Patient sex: M
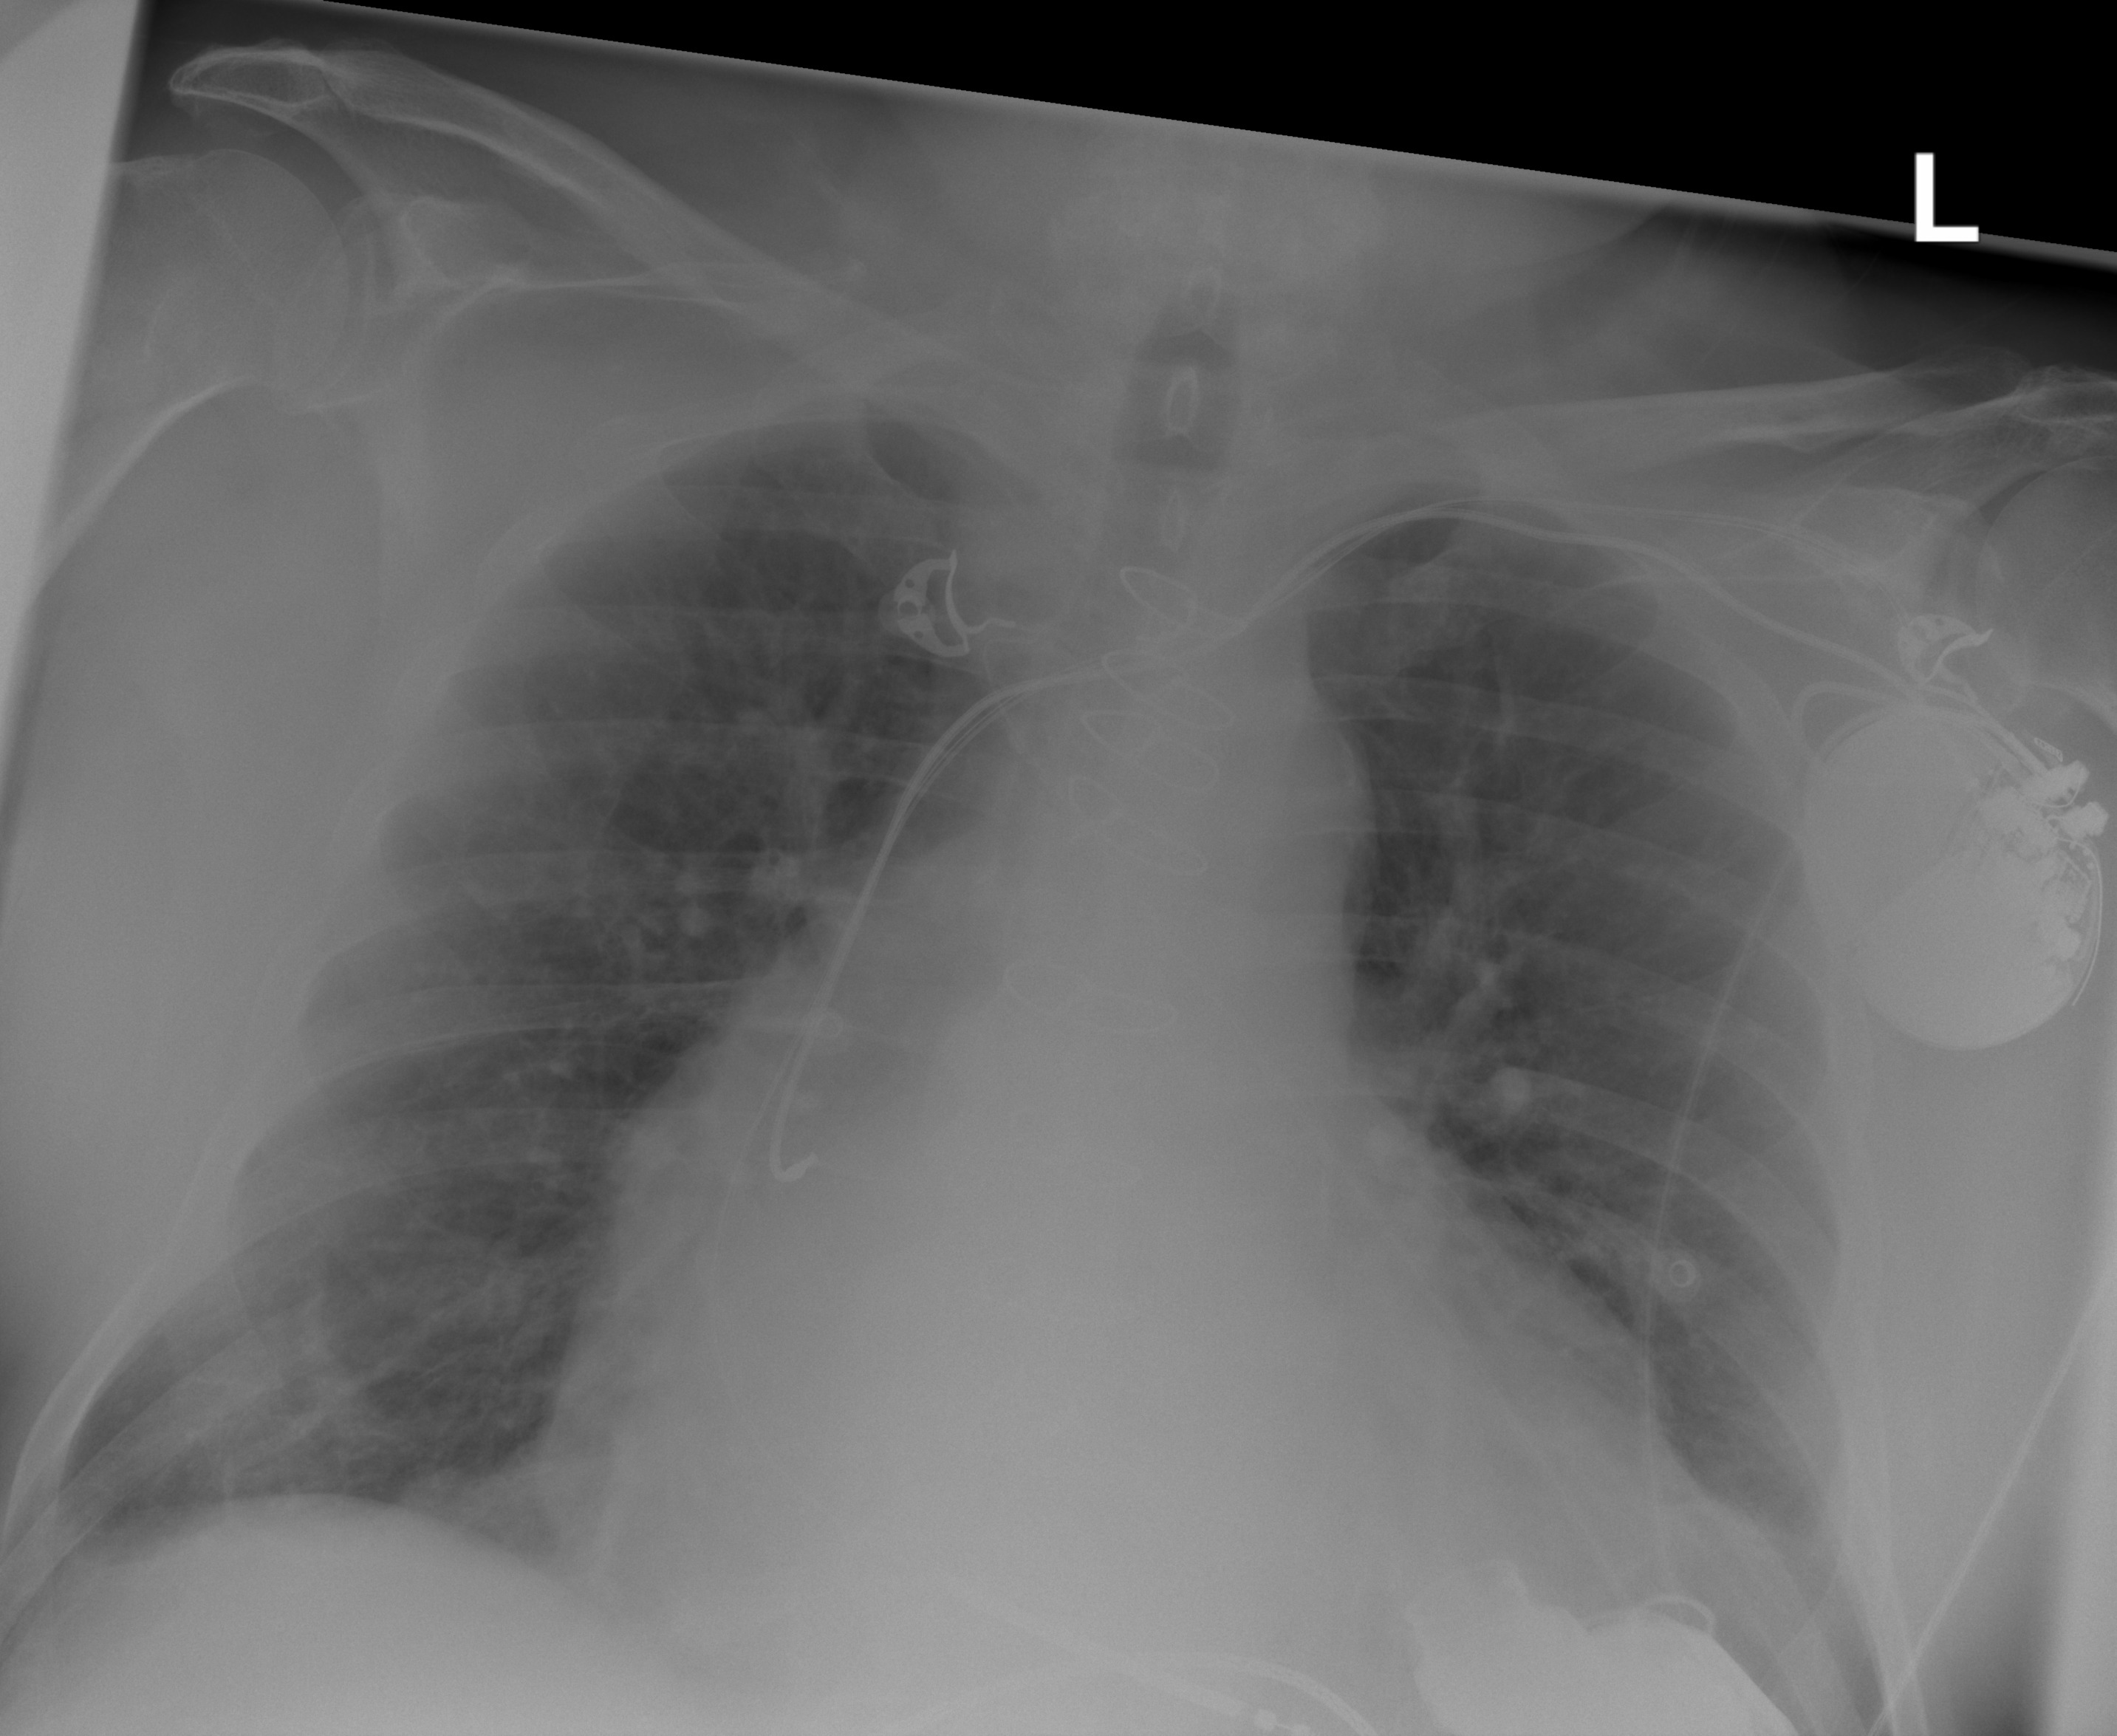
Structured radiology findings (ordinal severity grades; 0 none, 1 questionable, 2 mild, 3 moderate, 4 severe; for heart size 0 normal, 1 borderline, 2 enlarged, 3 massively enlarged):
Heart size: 3
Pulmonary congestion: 1
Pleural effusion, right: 2
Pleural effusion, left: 0
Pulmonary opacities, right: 0
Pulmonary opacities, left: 0
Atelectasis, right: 0
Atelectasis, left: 0